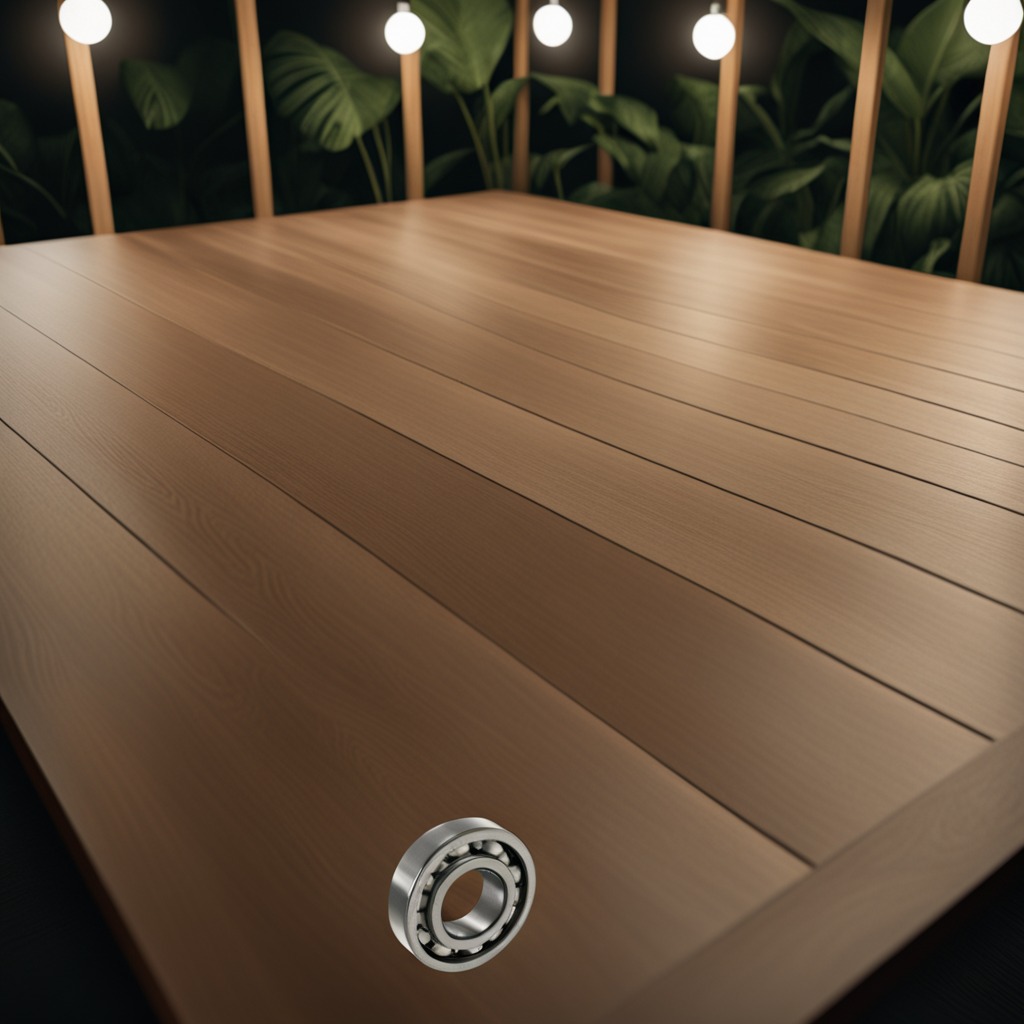
A metal ball bearing is lying on a wooden table.